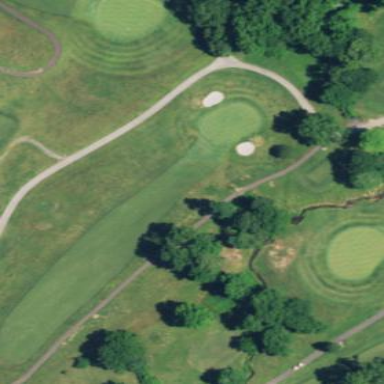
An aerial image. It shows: Grassy area designated as golf fairway.